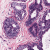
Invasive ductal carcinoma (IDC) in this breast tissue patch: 0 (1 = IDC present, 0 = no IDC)